Interaction volume radius: 5 \u00c5
Interaction volume height: 10 \u00c5
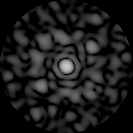
Disorder parameter: 0.8089